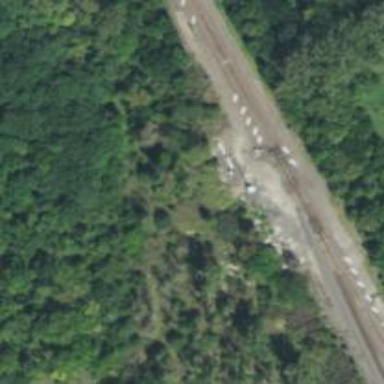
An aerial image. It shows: Railway spur junction.